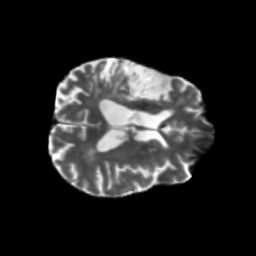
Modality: T2w
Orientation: axial
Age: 58
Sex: male
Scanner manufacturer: siemens
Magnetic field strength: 3 T
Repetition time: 5.25 s
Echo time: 0.08 s